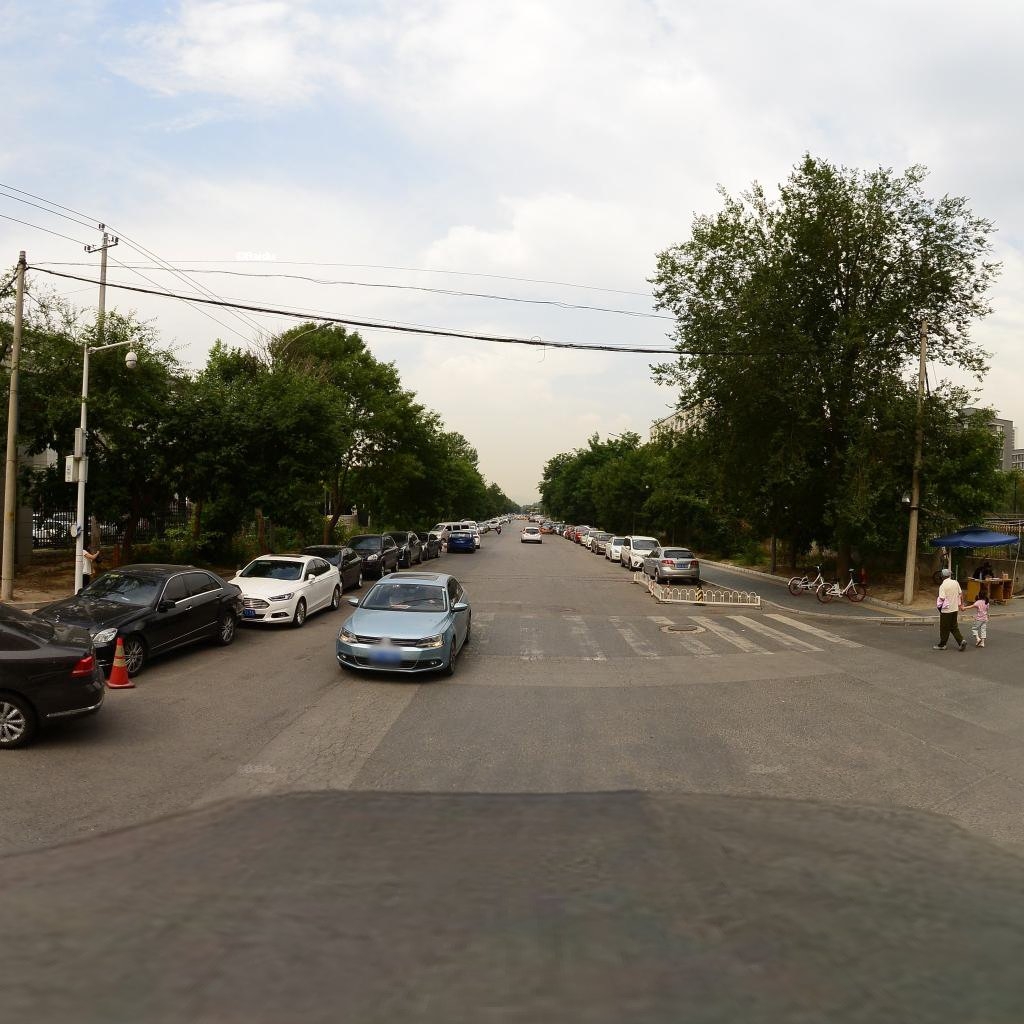
Region: Haidian
Road damage annotations: alligator crack, manhole cover